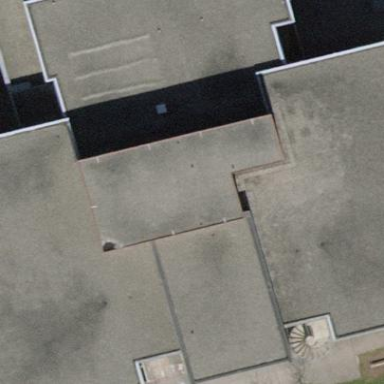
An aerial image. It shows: School building.